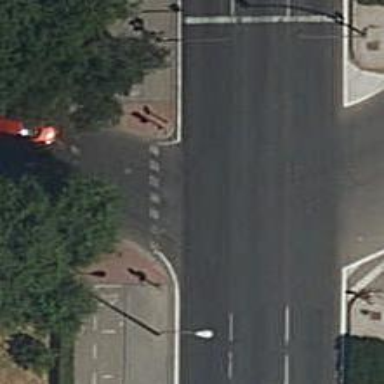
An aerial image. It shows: Road with traffic signals.